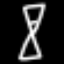
Label: hourglass